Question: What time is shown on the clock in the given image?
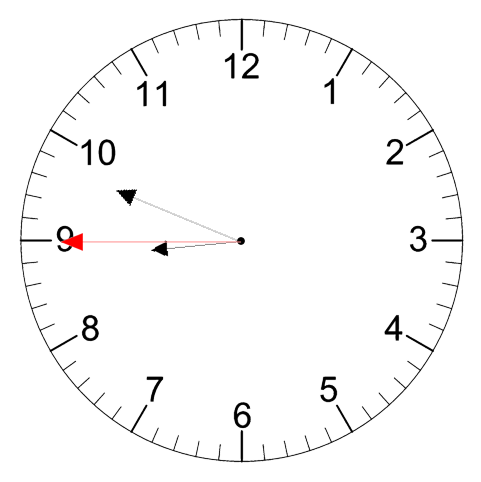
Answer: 08:48:45